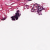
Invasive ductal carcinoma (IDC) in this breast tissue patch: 0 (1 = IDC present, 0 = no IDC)